Interaction volume radius: 5 \u00c5
Interaction volume height: 35 \u00c5
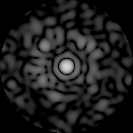
Disorder parameter: 0.7918